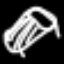
Label: bed